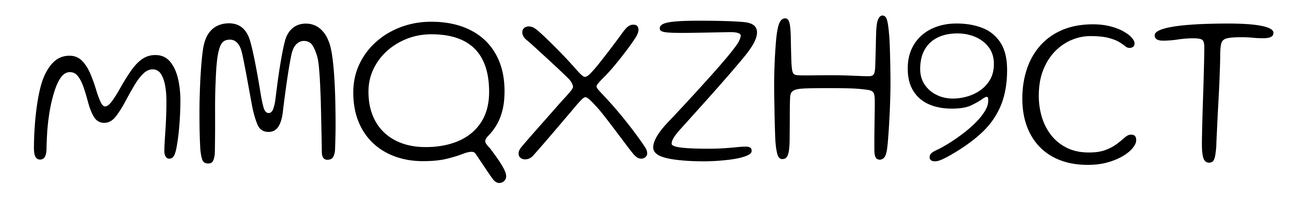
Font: Gluten_ExtraLight